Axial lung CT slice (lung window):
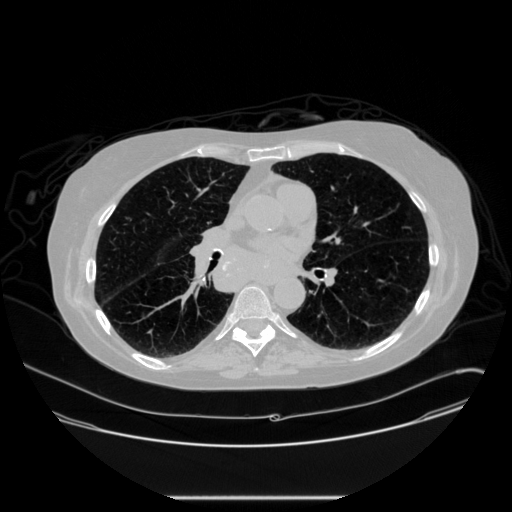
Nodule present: no